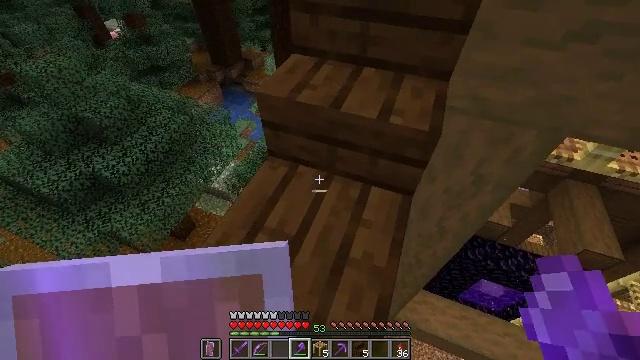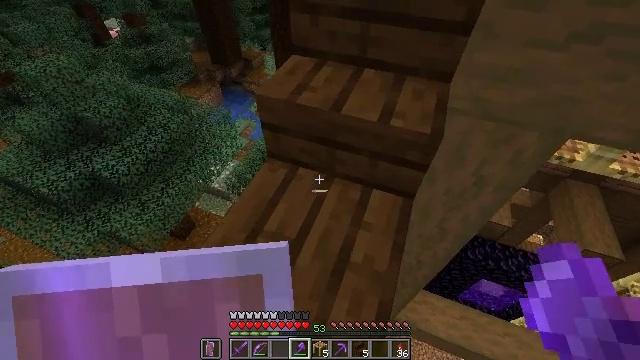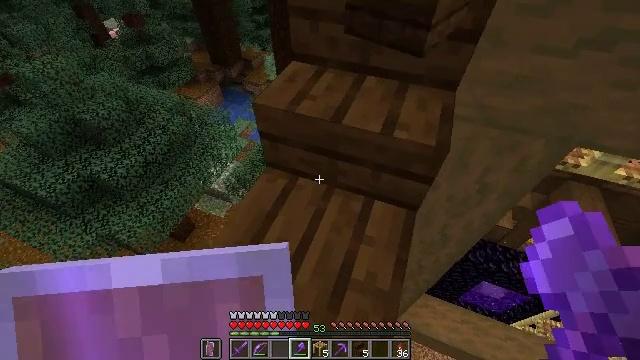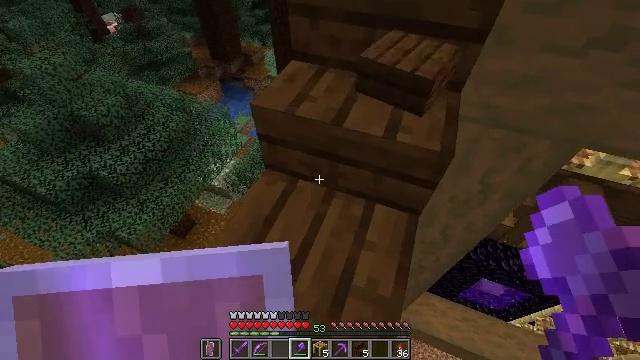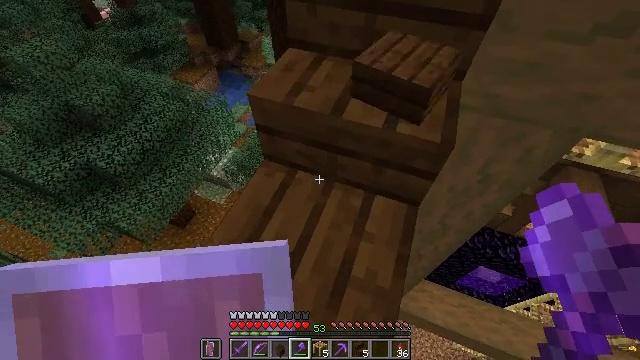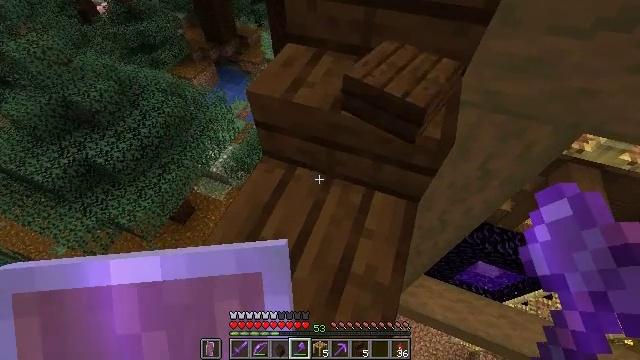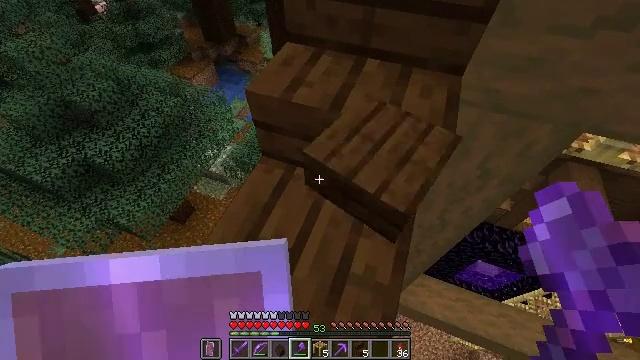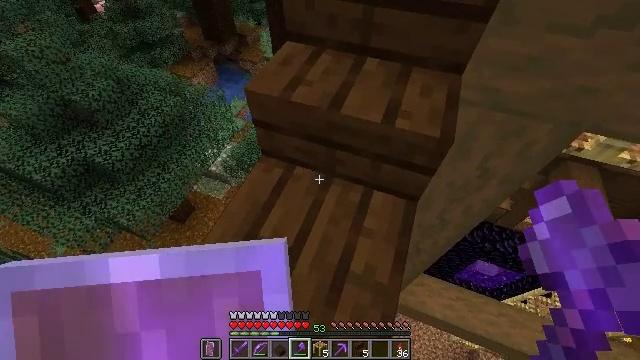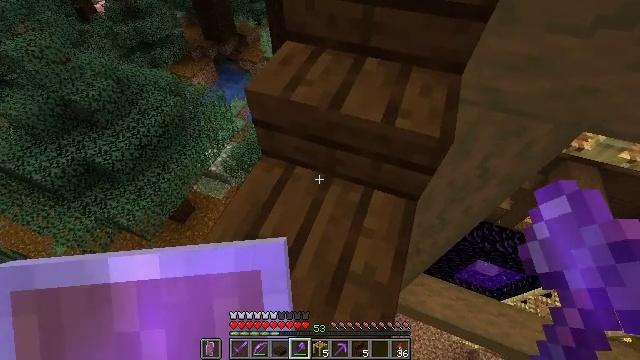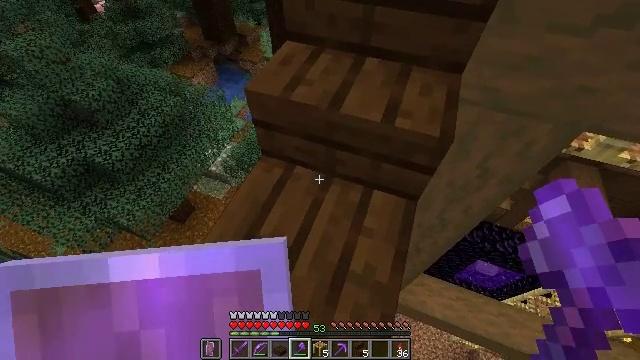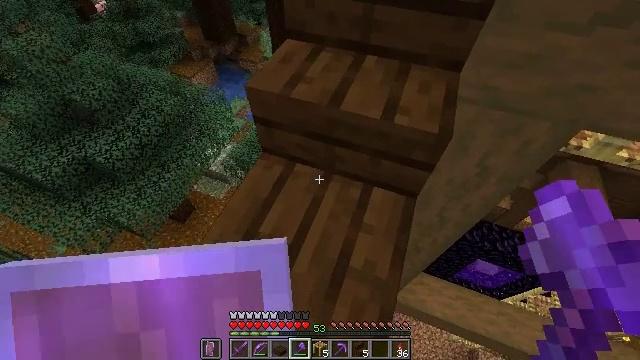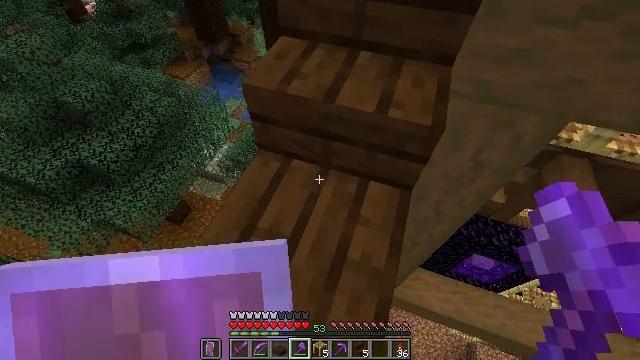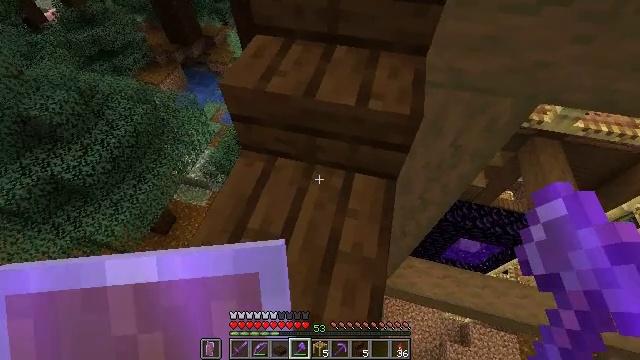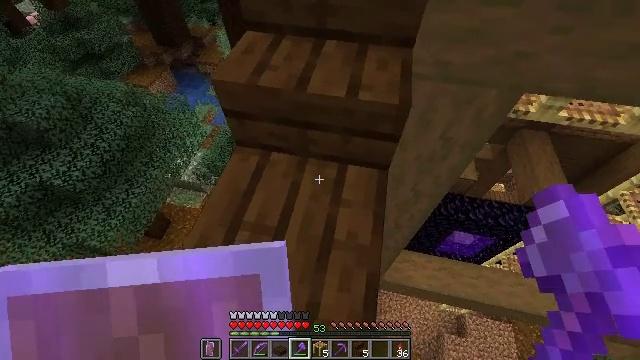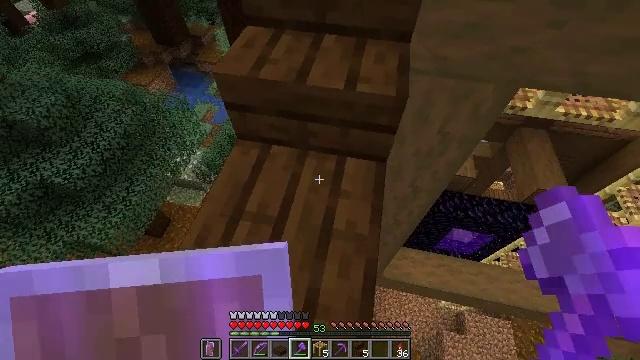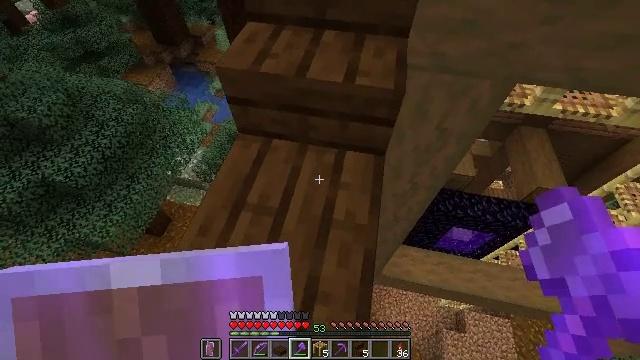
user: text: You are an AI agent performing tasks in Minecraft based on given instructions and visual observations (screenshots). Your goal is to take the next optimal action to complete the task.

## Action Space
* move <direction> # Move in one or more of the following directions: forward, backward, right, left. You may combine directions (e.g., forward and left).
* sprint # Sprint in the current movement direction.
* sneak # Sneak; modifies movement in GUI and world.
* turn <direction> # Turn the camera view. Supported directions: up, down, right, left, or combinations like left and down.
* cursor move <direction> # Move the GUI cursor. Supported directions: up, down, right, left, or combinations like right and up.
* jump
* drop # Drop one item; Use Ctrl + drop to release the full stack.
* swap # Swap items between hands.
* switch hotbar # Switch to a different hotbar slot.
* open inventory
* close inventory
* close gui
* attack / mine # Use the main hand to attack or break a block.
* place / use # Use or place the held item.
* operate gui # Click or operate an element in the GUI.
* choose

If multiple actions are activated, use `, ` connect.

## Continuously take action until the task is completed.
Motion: motion action
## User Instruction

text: Gather dark oak slab from the structure.
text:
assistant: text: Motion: move forward, sneak
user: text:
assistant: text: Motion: move forward, sneak
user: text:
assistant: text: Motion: sneak
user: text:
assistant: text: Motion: sneak, turn down
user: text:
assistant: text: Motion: sneak
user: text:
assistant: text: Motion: sneak
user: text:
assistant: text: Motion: sneak
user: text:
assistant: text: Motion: sneak
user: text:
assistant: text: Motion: sneak
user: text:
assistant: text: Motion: move back, sneak
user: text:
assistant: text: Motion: move back, sneak, turn right
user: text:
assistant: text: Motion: move back, sneak, turn right
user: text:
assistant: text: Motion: move back, sneak, turn right
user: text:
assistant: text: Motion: move back, sneak
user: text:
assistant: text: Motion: move back, sneak
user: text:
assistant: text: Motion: move back, sneak
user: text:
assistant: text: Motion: move back, sneak
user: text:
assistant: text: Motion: move back, sneak
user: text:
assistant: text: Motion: move back, sneak
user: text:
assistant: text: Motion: move back, sneak
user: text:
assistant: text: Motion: move back, sneak
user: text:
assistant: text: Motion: move back, sneak, turn left
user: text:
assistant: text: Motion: sneak, turn left
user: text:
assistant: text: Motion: sneak, turn left
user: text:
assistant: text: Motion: sneak
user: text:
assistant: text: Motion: sneak
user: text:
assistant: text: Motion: sneak
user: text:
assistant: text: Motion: sneak
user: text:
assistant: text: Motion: sneak, attack / mine
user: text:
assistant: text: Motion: sneak, attack / mine